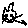
Label: cat